Aerial crown-view tile of a tropical tree (Barro Colorado Island, Panama), acquired 20250818:
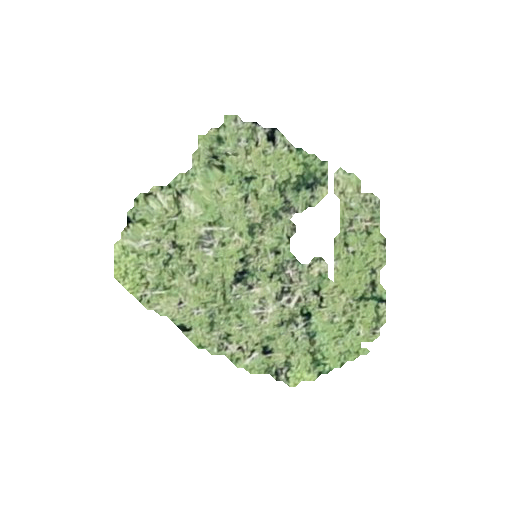
Species: Calophyllum longifolium
GBIF accepted scientific name: Calophyllum longifolium
Crown area: 67.007 m²